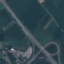
Land use / land cover class: Highway